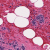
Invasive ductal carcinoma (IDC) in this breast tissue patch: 0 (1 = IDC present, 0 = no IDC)